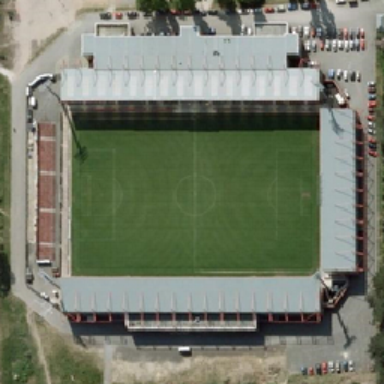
This is square jim .